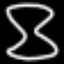
Label: hourglass